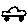
Label: car